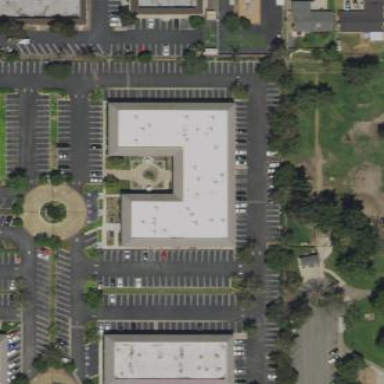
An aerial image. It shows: Office building.